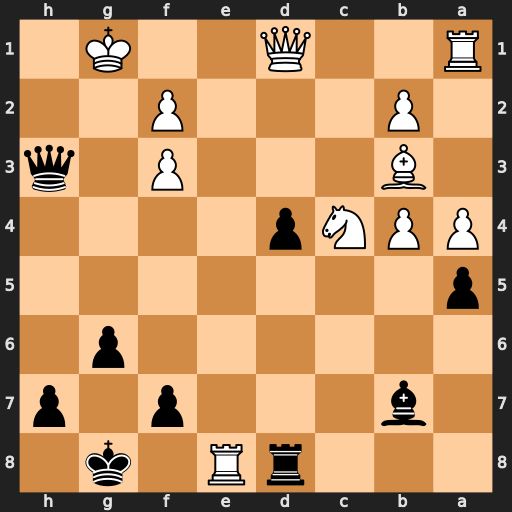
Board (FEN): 3rR1k1/1b3p1p/6p1/p7/PPNp4/1B3P1q/1P3P2/R2Q2K1
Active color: b
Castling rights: -
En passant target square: -
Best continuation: Rxe8 Nd6 Bxf3 Bxf7+ Kf8 Qxf3 Qxf3